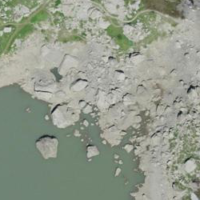
EUNIS habitat code: 48
Species observed at this site:
Gentianella campestris
Dryas octopetala